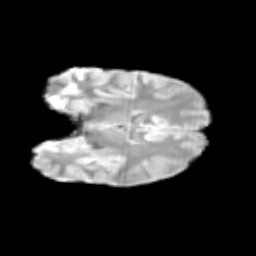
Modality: T2w
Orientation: coronal
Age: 11
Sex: male
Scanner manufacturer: siemens
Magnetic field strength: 3 T
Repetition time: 3.8 s
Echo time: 0.07 s